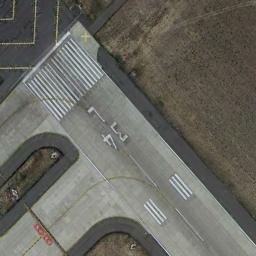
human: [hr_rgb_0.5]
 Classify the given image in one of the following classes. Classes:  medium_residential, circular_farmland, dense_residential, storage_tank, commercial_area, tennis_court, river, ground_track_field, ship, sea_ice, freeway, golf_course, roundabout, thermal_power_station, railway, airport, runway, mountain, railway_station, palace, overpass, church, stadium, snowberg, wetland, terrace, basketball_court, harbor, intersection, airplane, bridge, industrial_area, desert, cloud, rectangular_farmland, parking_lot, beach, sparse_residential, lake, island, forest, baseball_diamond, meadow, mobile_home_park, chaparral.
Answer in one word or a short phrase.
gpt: runway